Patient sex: F
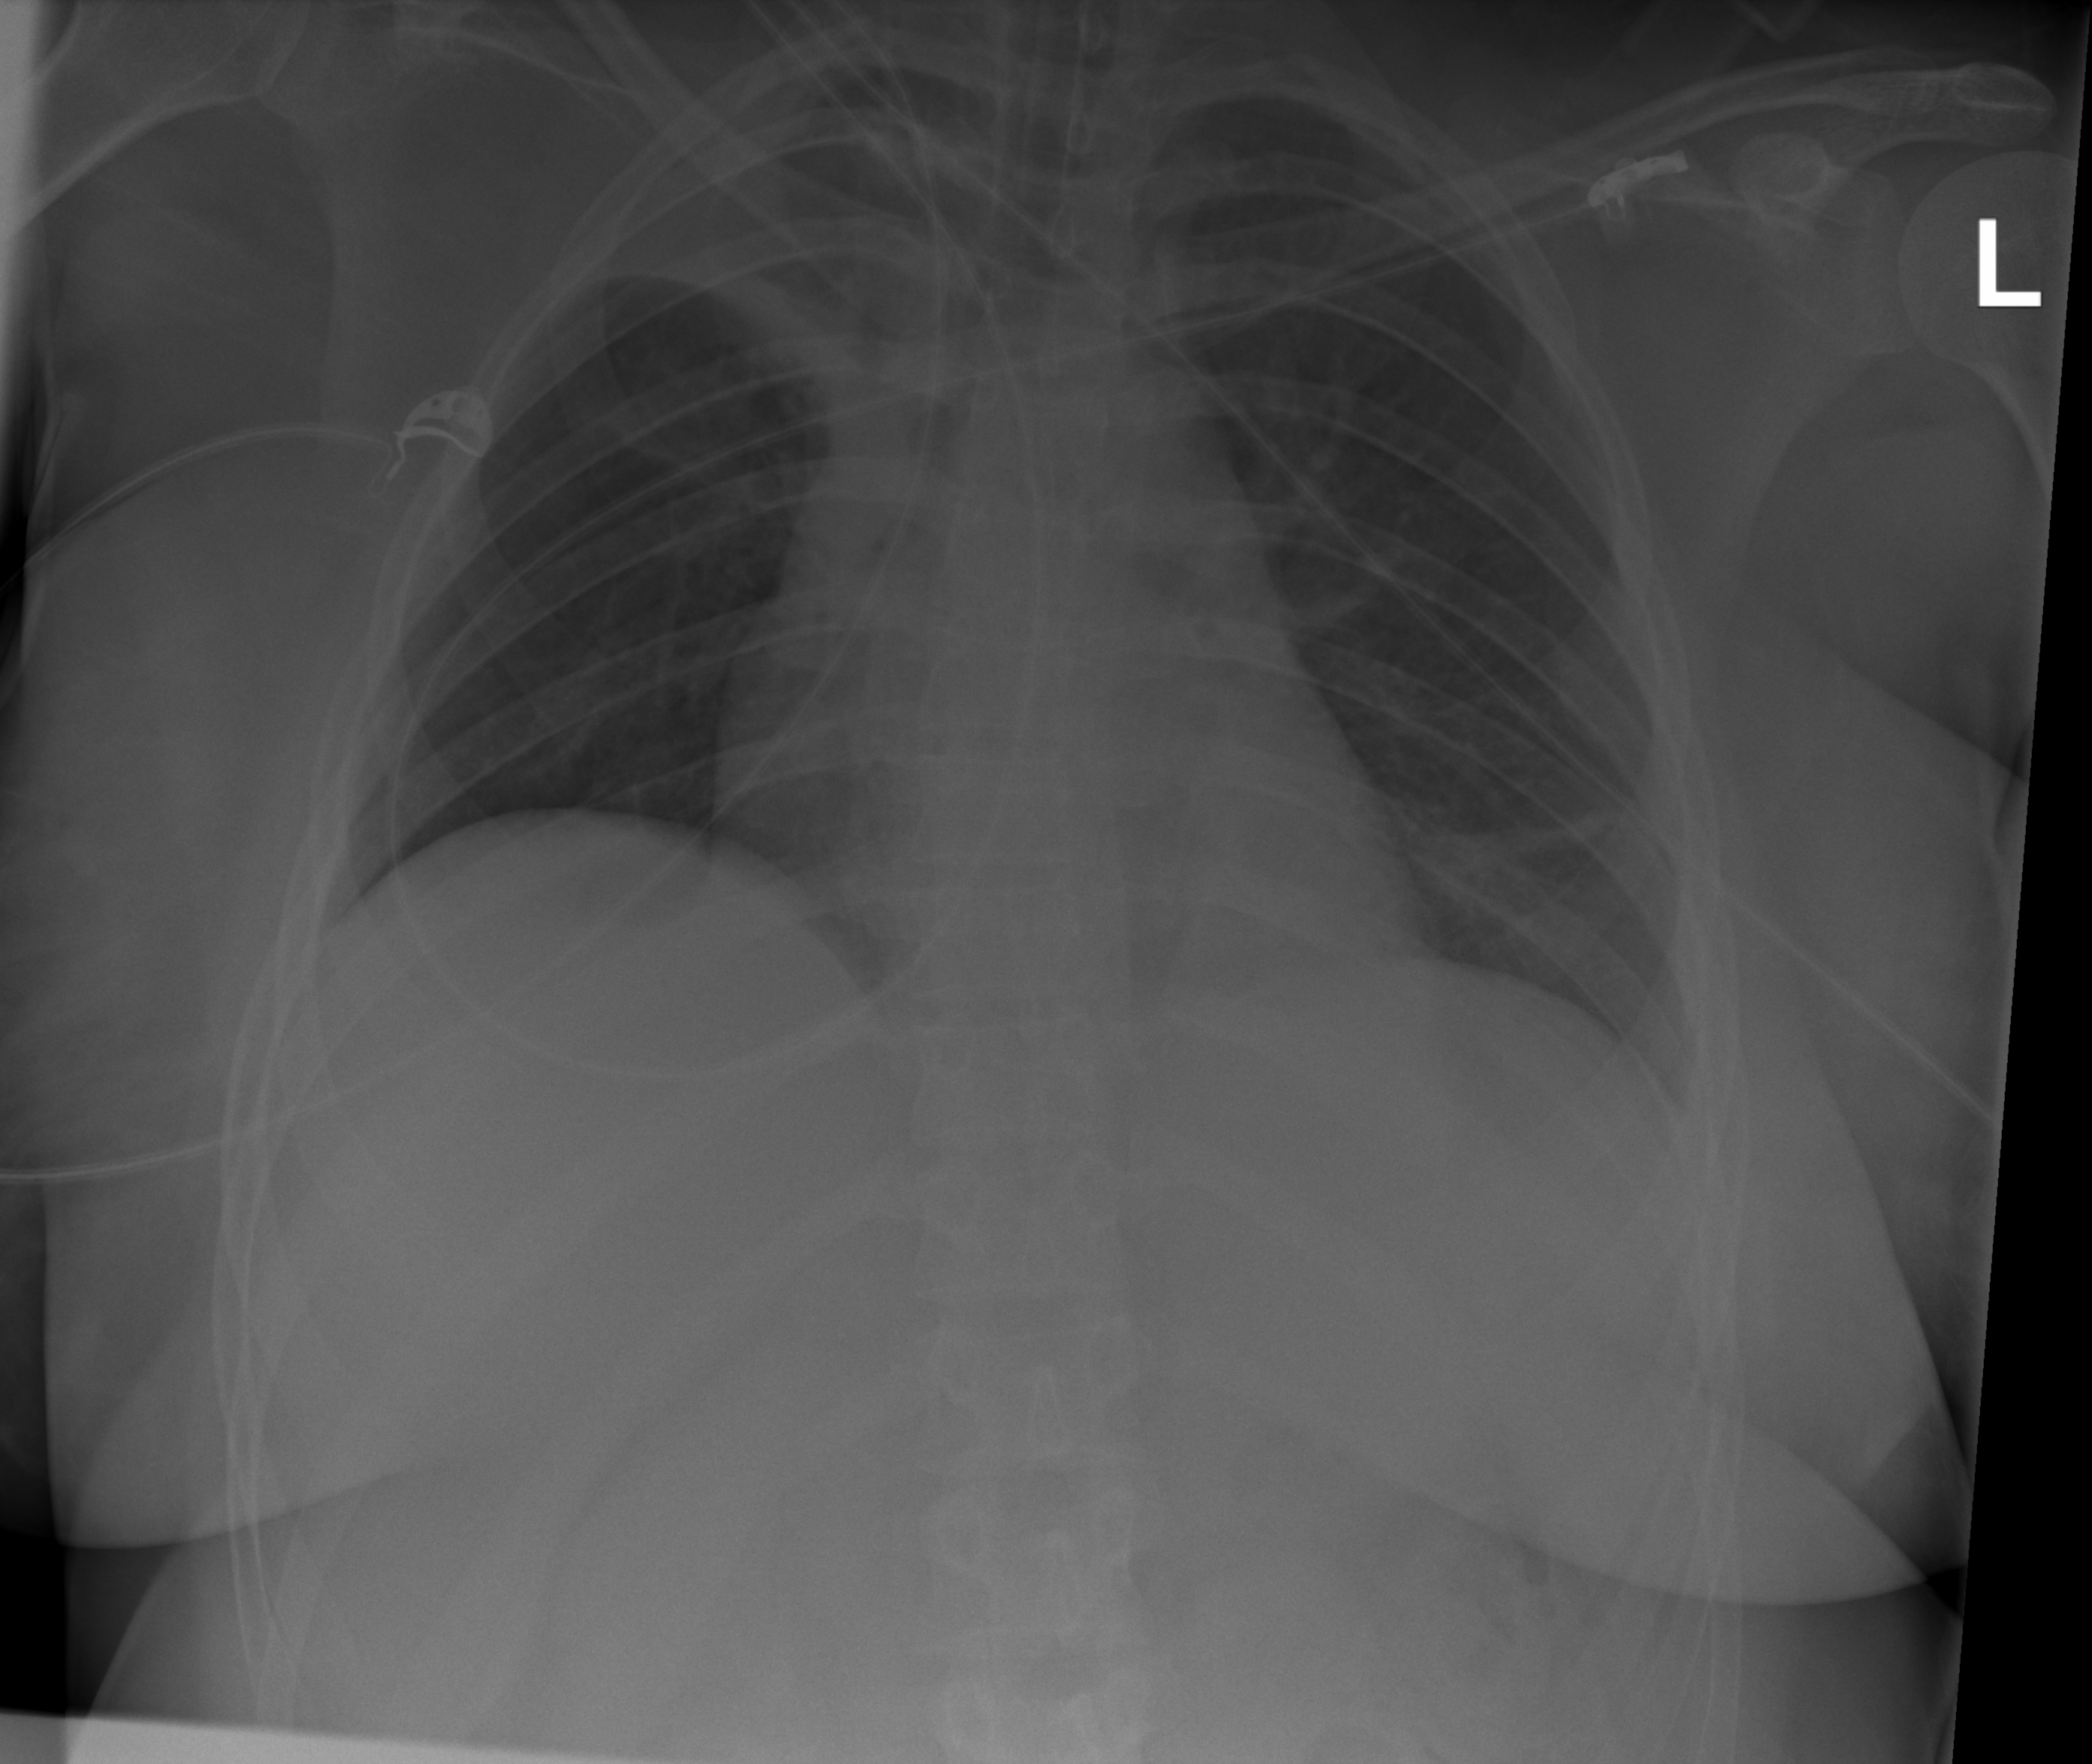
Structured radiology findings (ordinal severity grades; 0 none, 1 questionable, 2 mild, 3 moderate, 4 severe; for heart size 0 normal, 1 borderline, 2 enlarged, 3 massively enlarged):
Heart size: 0
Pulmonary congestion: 0
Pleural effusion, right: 0
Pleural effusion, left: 0
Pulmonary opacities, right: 2
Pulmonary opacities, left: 0
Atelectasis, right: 3
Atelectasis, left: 2